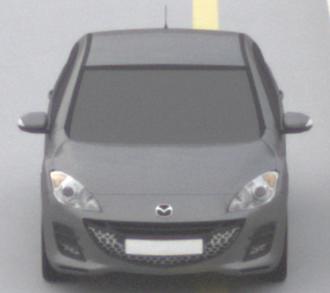
Make: Mazda
Model: 3 1.6
Detailed model: 3 (BL)
Model produced from: 2009/05
Model produced until: 2010/12
Doors: 5
Color: gray
Road condition: dry road
Daytime: morning or afternoon
Contrast: low contrast